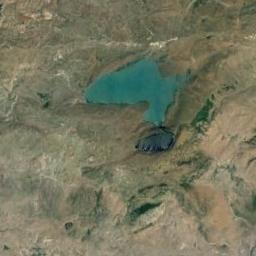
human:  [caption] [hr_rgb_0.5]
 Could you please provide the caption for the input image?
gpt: The lake lies in a wasteland and the water is green .

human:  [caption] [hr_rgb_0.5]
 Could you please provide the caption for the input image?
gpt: The ground is uneven around the lake .

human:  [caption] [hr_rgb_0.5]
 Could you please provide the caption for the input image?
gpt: An irregularly shaped light blue lake surrounded by yellow-brown mountains with a small lake next to it .

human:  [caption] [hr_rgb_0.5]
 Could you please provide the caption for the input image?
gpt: The lake is dark green .

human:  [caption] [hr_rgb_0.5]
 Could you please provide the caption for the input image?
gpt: There are yellow bare land around the lake .